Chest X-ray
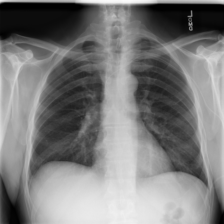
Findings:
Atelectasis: negative
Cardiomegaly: negative
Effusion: negative
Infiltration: negative
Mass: negative
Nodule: positive
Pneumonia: negative
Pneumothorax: negative
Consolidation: negative
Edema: negative
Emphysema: negative
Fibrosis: negative
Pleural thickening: negative
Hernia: negative